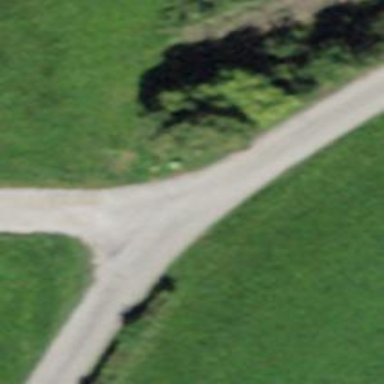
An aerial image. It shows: Guidepost providing information.